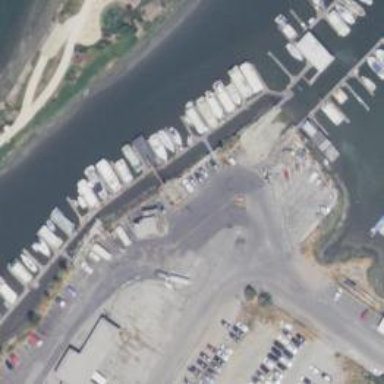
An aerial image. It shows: Marina area for leisure land.